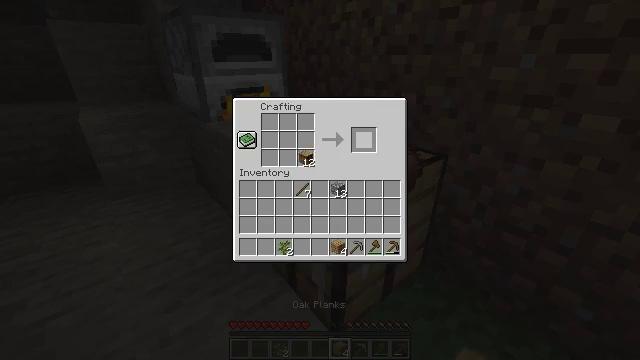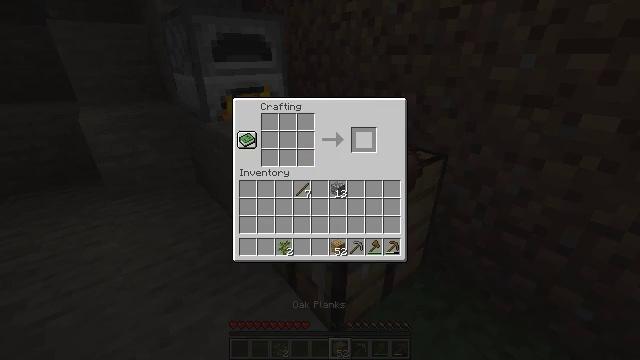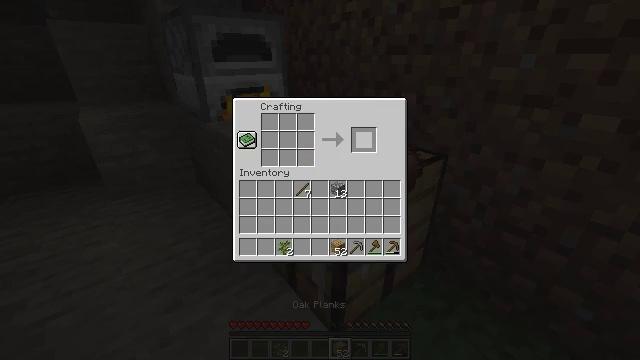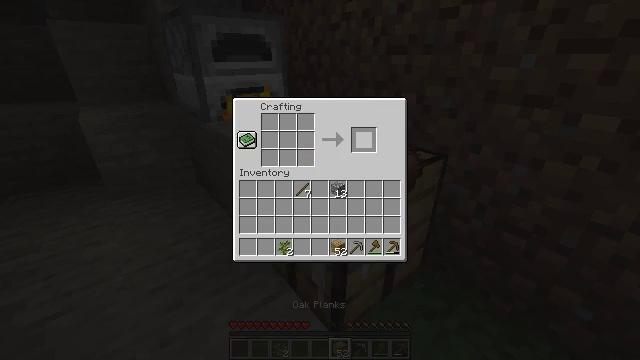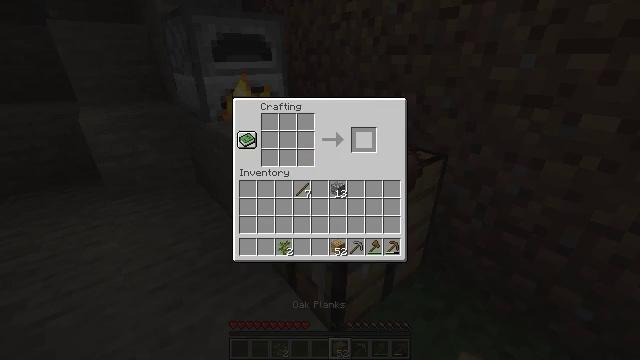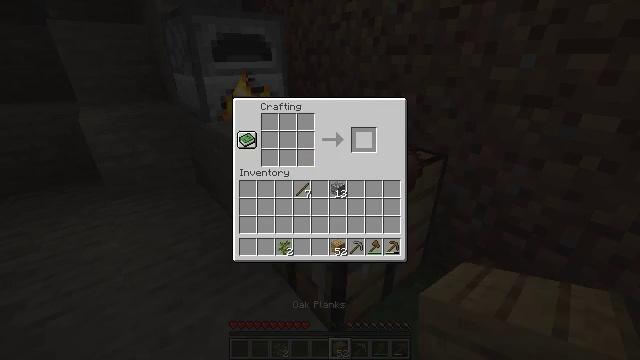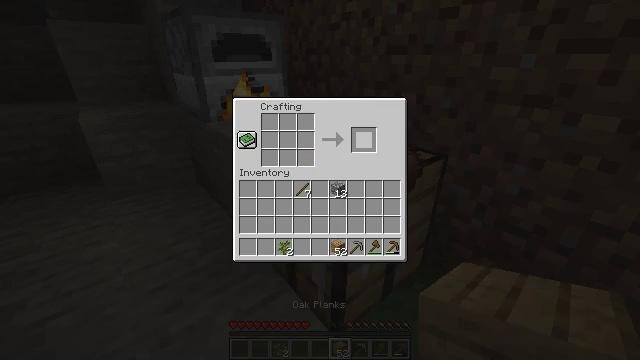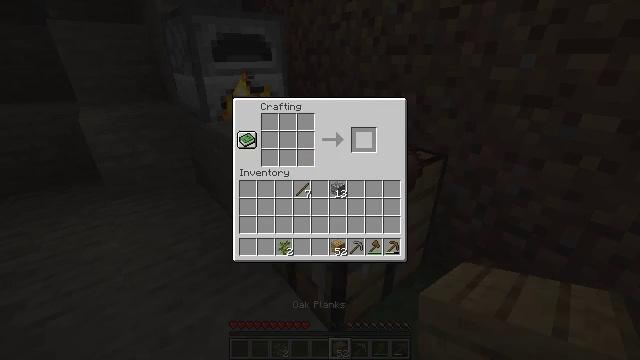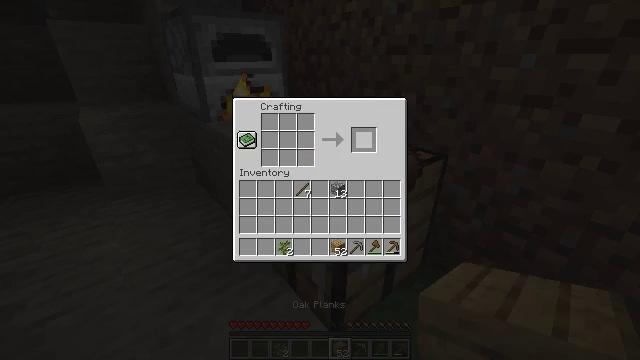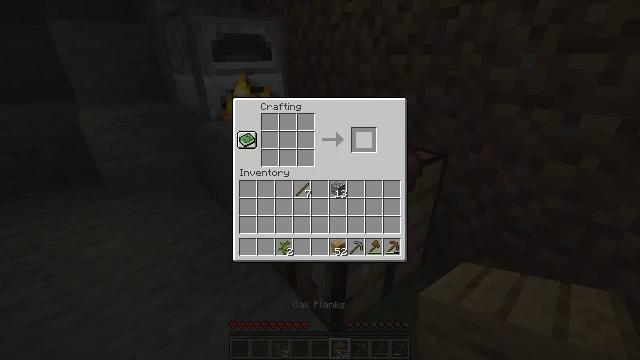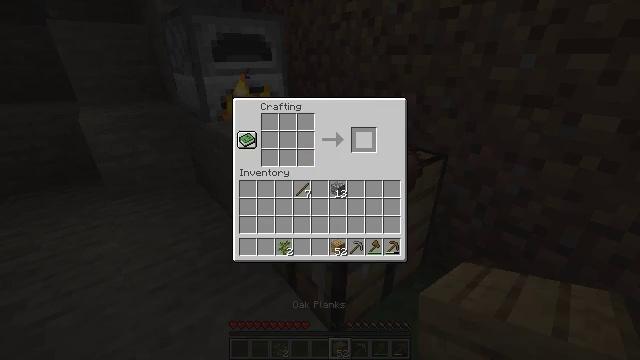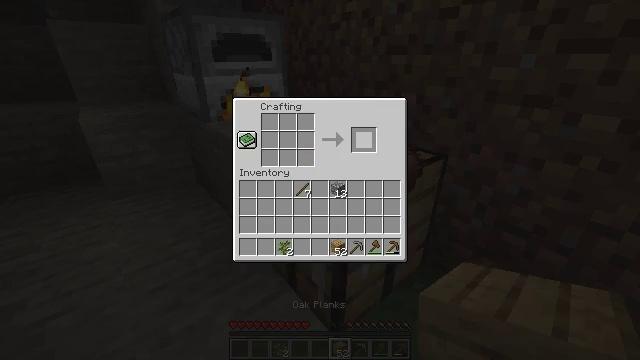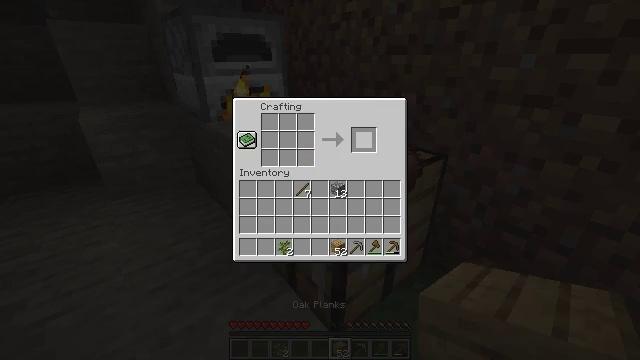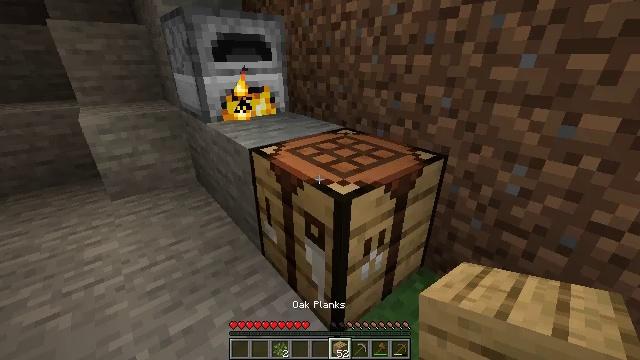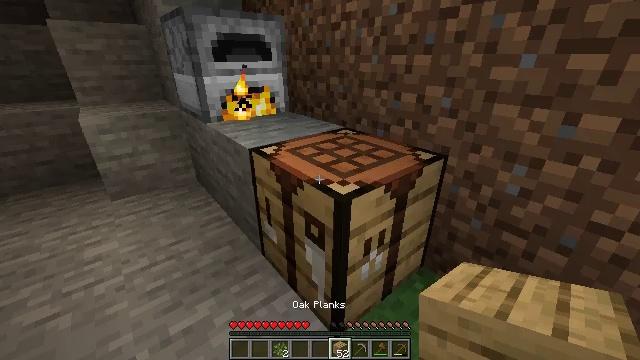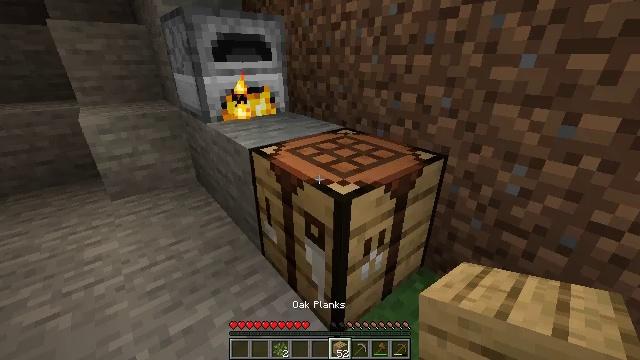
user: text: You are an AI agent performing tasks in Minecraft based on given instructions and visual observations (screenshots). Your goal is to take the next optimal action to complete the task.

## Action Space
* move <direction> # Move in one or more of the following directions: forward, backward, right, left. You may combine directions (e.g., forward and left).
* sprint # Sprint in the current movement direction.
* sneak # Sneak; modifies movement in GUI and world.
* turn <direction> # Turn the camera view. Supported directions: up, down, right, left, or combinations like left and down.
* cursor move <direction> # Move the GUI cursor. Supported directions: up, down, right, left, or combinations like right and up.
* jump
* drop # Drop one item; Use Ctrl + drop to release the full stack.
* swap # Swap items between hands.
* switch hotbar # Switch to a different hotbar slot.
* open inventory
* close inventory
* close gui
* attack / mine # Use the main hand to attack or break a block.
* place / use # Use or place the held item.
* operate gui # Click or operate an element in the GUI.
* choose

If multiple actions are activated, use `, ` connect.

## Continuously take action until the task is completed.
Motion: motion action
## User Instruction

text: Interact with the furnace to get charcoal.
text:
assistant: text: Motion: sneak, open gui
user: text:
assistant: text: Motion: sneak
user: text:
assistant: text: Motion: sneak
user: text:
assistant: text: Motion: no_op
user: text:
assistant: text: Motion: no_op
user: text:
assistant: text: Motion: no_op
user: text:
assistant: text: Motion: no_op
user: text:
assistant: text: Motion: no_op
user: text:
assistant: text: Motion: no_op
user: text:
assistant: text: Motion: no_op
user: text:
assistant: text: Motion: no_op
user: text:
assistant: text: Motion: no_op
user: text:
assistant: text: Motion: no_op
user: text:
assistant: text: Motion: close gui
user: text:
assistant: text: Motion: no_op
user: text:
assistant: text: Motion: no_op
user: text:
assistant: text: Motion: turn left and up
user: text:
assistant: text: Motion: turn left and up
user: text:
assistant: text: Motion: turn left and up
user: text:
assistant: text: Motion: turn up
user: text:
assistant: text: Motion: turn up
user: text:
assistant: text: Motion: turn up
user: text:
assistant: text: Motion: no_op
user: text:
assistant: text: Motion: use / place
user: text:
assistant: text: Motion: use / place
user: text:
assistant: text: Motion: use / place
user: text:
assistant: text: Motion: no_op
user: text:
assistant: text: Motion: no_op
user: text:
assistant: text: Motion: open gui
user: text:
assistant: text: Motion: no_op